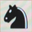
Piece: bN